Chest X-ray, PA view. Patient: 43 years old, sex F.
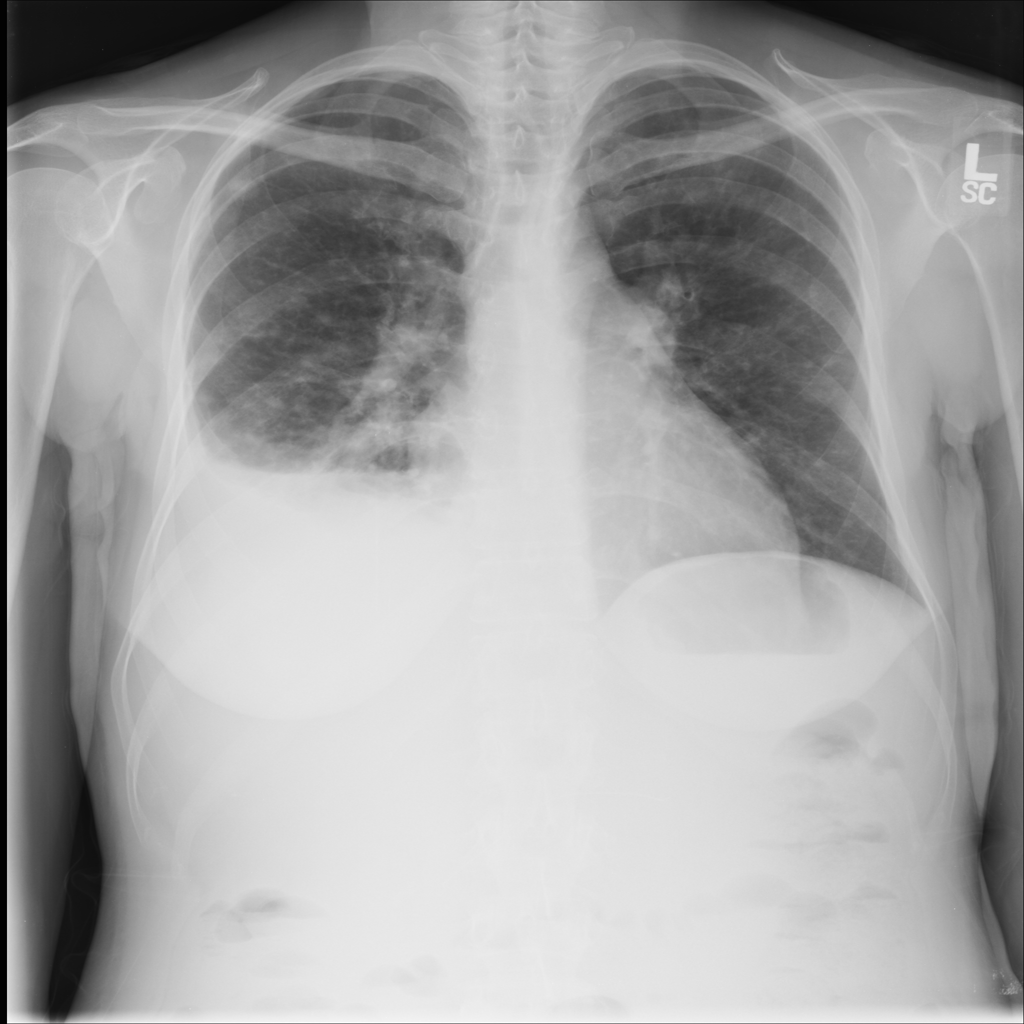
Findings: Effusion, Nodule